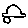
Label: car